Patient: sex M, age 65
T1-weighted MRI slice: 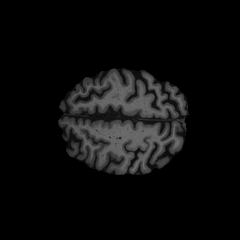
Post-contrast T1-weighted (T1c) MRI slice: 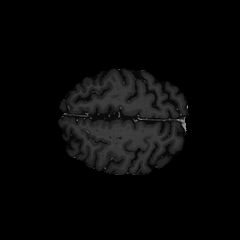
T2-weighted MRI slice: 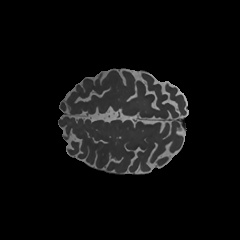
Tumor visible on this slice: no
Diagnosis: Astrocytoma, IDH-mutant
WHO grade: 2